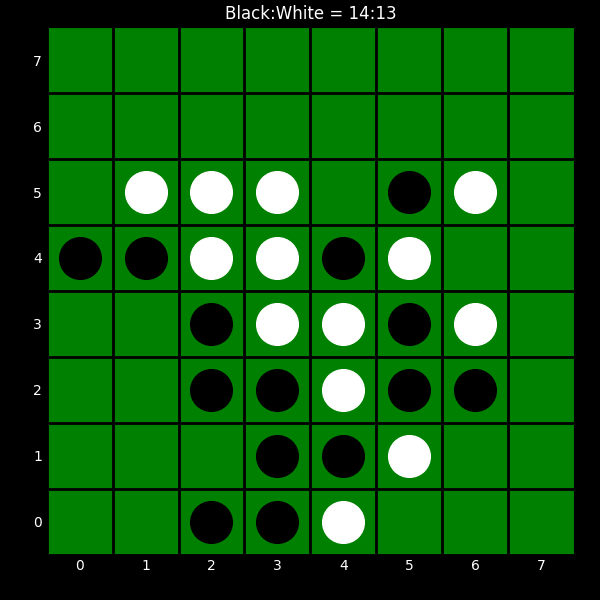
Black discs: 14
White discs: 13